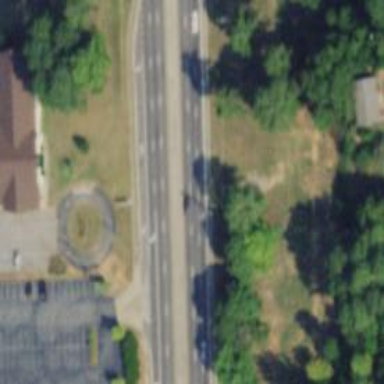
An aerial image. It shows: Asphalt trunk highway.